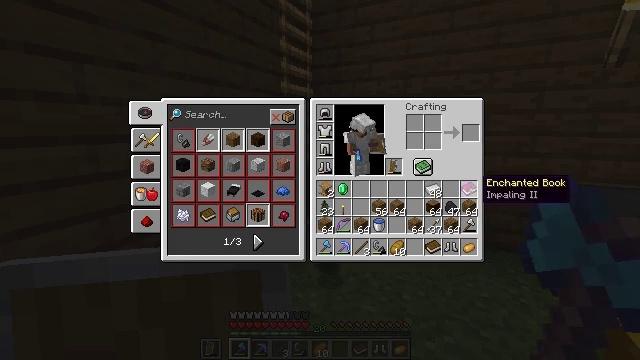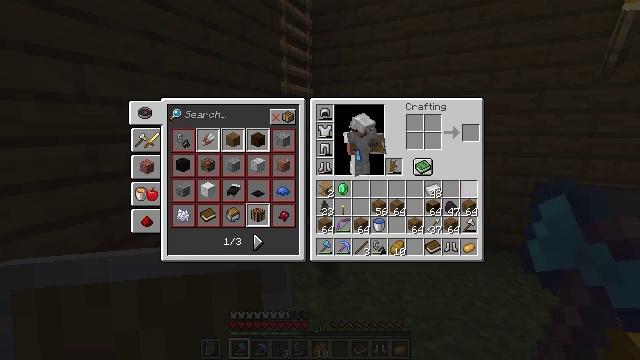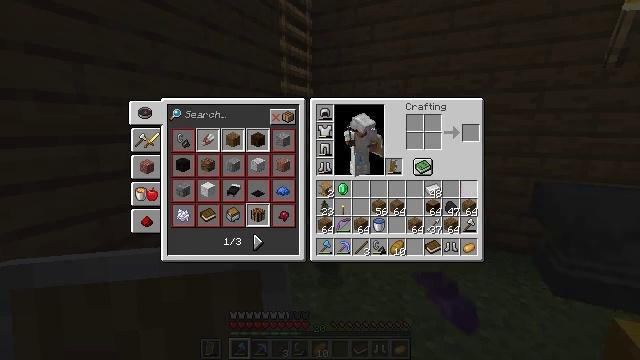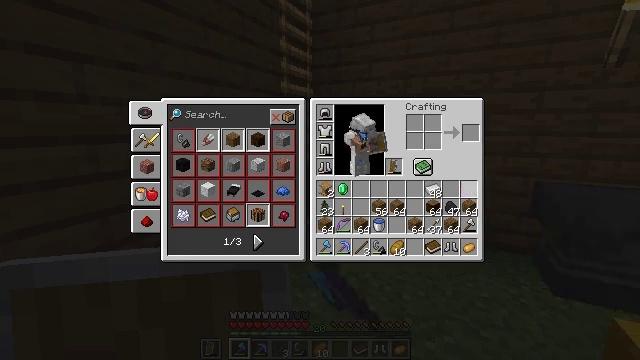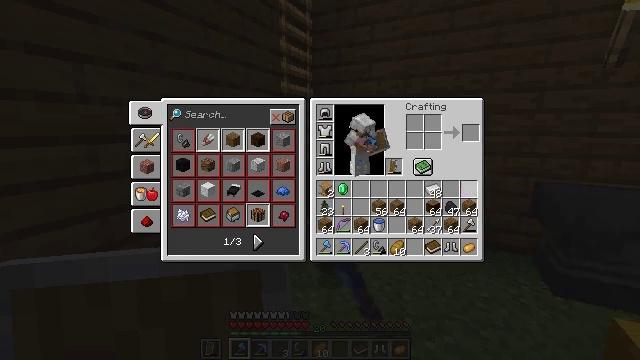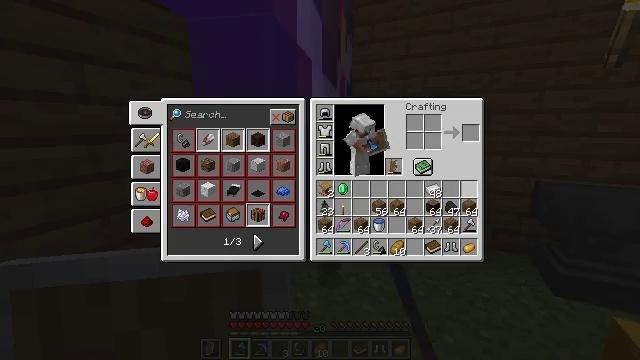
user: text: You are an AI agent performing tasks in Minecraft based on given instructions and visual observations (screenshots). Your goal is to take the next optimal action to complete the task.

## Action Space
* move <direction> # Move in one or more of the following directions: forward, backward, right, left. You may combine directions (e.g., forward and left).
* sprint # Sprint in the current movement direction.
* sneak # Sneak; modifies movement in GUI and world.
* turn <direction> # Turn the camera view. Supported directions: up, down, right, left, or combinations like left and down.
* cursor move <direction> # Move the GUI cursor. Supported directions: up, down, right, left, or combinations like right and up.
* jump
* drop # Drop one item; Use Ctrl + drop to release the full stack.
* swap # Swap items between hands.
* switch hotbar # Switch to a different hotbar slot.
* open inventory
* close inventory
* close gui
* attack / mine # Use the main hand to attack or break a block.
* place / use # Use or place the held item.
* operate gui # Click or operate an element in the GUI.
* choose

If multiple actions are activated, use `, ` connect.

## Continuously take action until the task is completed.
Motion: motion action
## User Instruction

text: Drop an enchanted book.
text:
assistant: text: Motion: sprint, drop
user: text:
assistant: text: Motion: sprint, drop
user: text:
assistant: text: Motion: sprint
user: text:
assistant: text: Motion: sprint
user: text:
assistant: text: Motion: sprint
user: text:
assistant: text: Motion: sprint